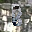
Label: 8